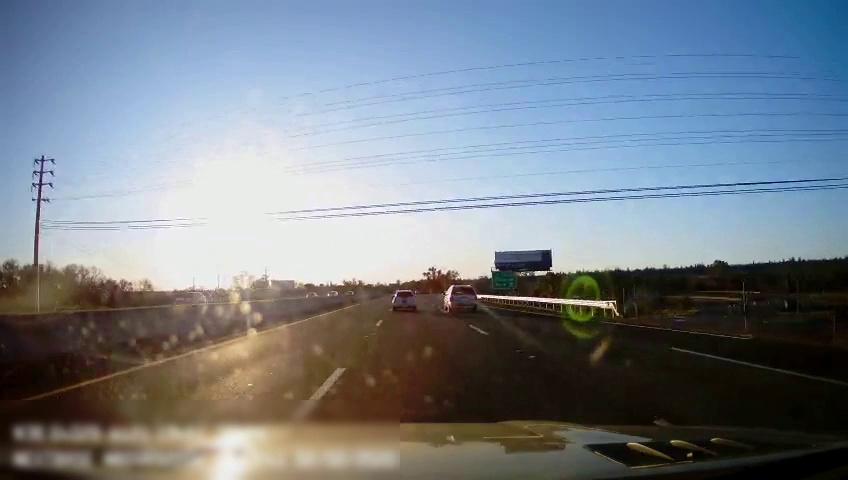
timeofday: Day
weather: Cloudy
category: Drivable Space
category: Vehicles | Car
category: Vehicles | Car
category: Vehicles | SUV
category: Vehicles | Car
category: Vehicles | SUV
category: Lanes | Alternate Lane
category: Lanes | Current Lane
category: Lanes | Current Lane
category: Lanes | Alternate Lane
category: Lanes | Alternate Lane
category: Traffic | Signs